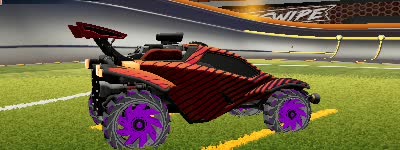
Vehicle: octane